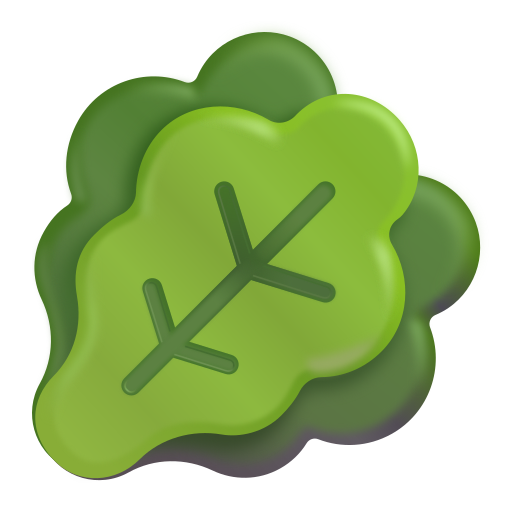
leafy green color